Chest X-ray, PA view. Patient: 18 years old, sex F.
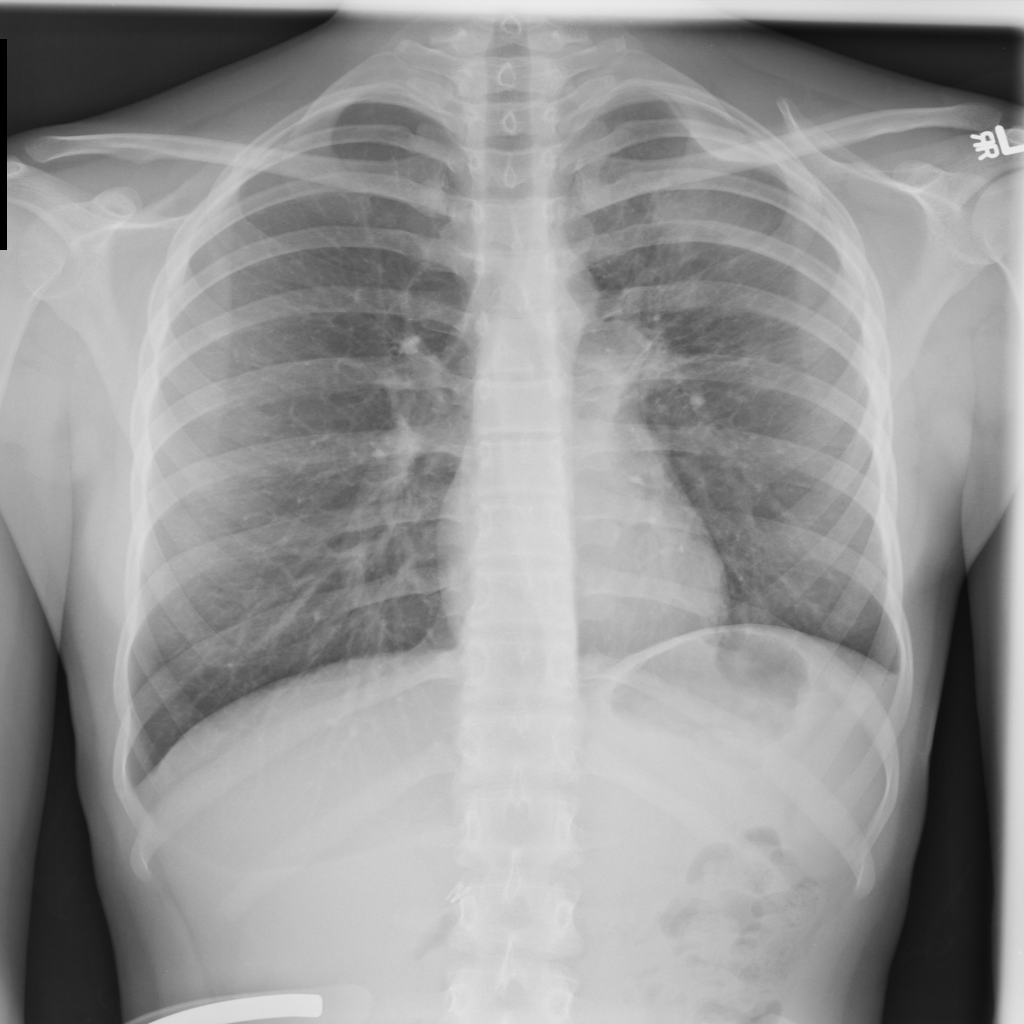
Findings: No Finding